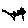
Label: star